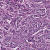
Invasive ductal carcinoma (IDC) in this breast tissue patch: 1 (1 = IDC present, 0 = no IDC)